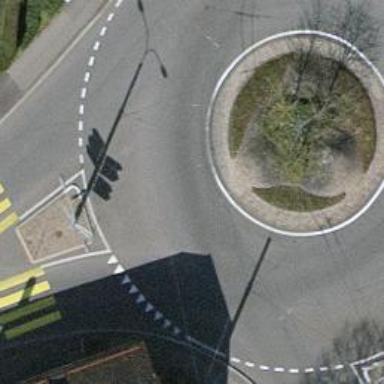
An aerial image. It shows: Secondary road with asphalt surface leading to roundabout. The presence of trolley wires indicates the use of electric trolleys in the area.